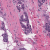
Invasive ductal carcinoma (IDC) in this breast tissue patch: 0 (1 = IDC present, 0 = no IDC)